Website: apple
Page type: address-validator
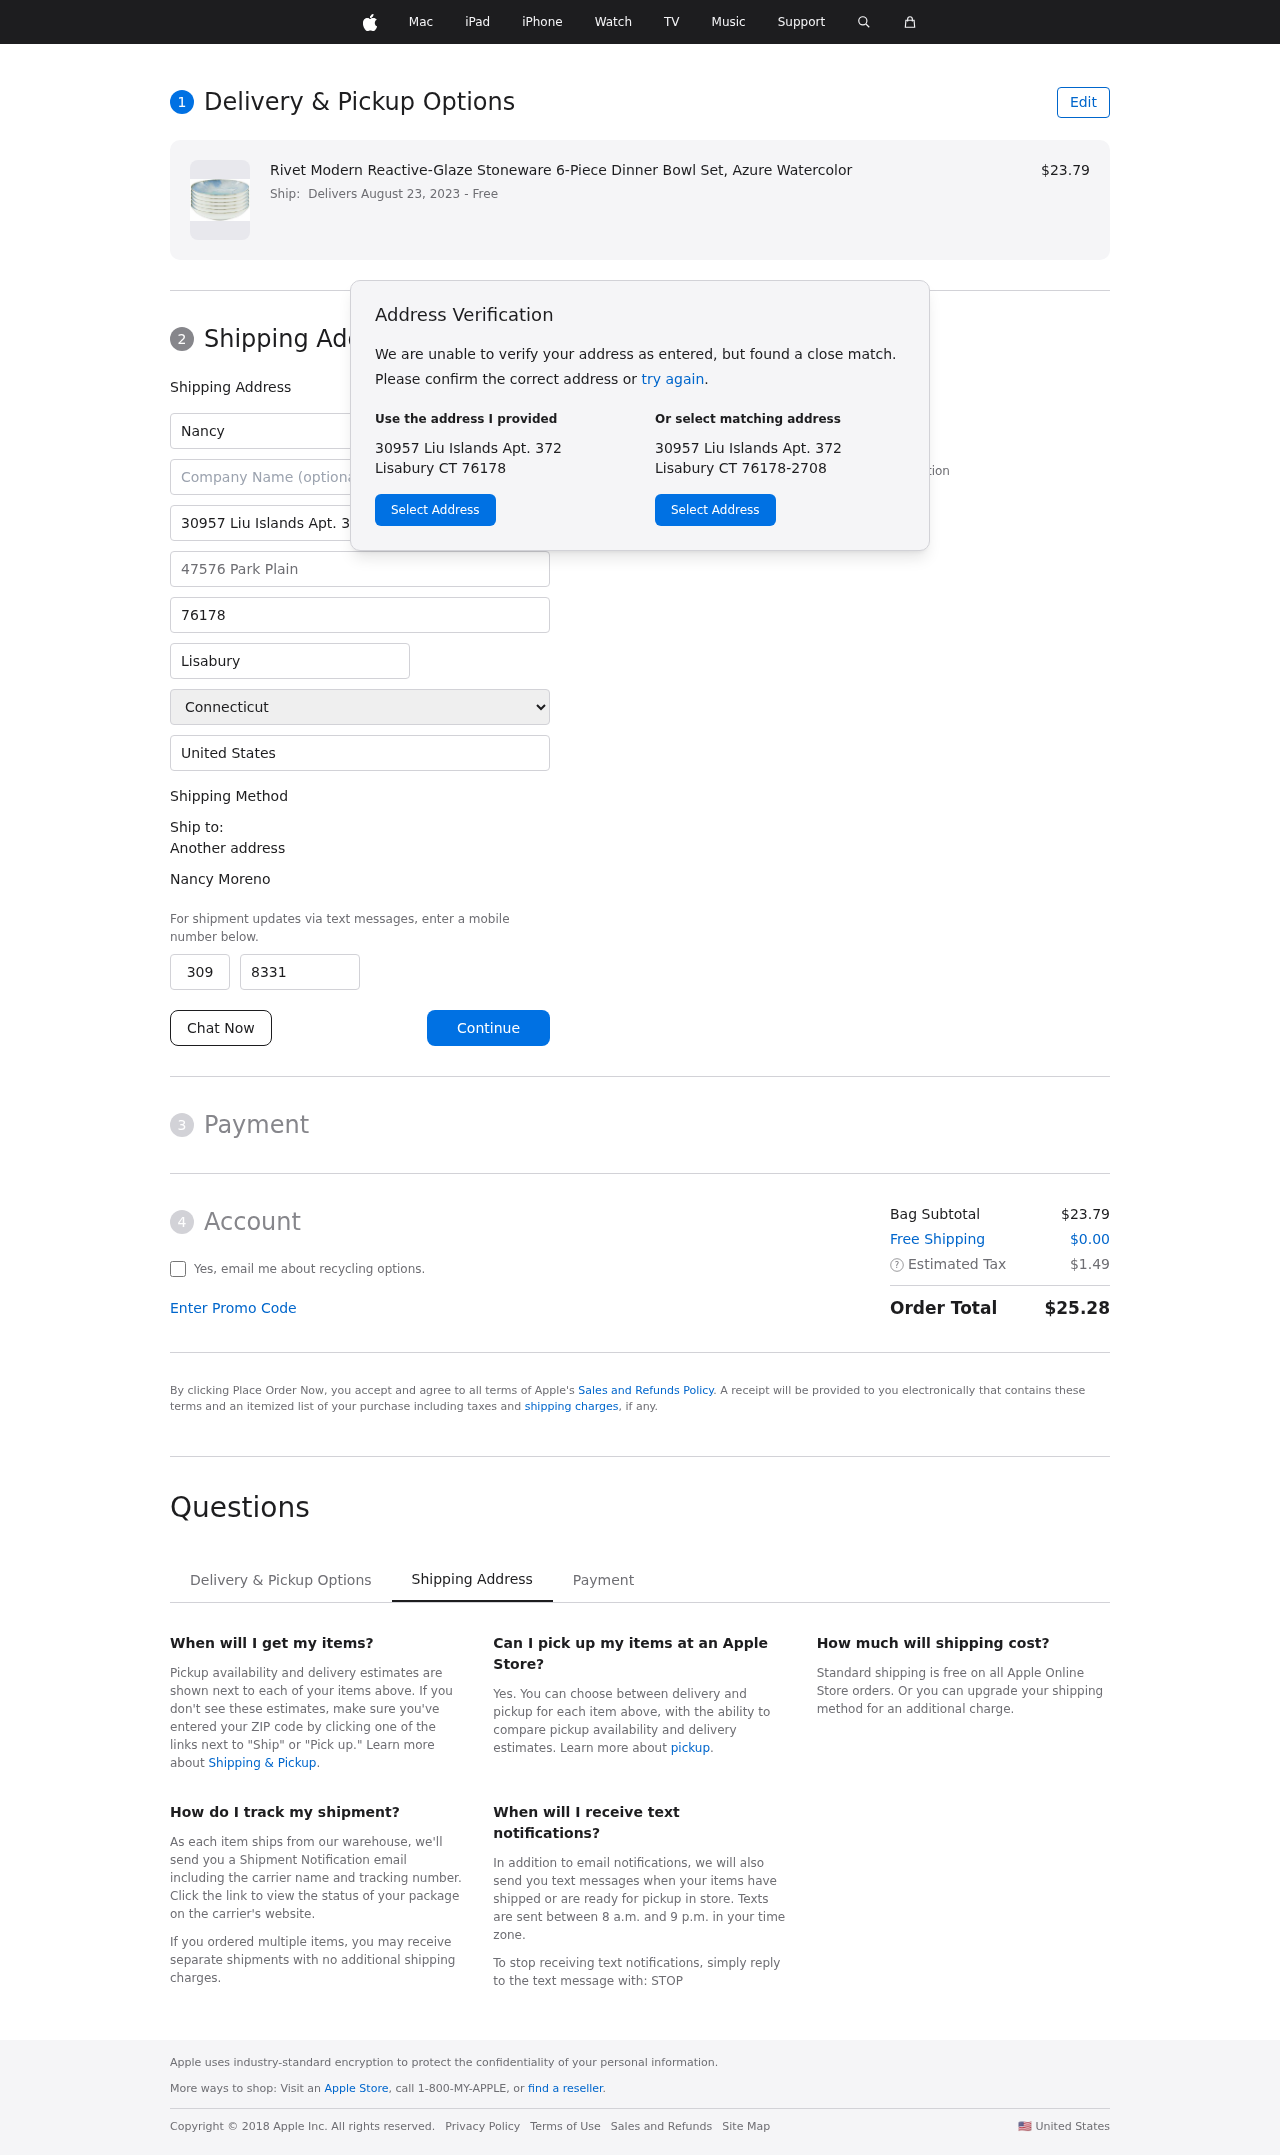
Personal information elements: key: PII_CITY
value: Lisabury
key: PII_COUNTRY
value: United States
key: PII_FIRSTNAME
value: Nancy
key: PII_FULLNAME
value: Nancy Moreno
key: PII_LASTNAME
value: Moreno
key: PII_PHONE_AREA
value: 309
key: PII_PHONE_SUFFIX
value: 8331
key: PII_POSTCODE
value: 76178
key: PII_STATE
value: Connecticut
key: PII_STREET
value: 30957 Liu Islands Apt. 372
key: PII_STREET2
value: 47576 Park Plain
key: PII_CITY_STATE_ZIP
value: Lisabury CT 76178
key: PII_STATE_ABBR
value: CT
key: PII_POSTCODE_FULL
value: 76178
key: PII_POSTCODE_NUMERIC
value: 76178
Product elements: key: PRODUCT1_NAME
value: Rivet Modern Reactive-Glaze Stoneware 6-Piece Dinner Bowl Set, Azure Watercolor
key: PRODUCT1_PRICE
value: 23.79
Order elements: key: ORDER_DELIVERY_DATE
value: Delivers August 23, 2023
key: ORDER_SUBTOTAL
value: $23.79
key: ORDER_SHIPPING_COST
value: $0.00
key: ORDER_TAX
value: $1.49
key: ORDER_TOTAL
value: $25.28